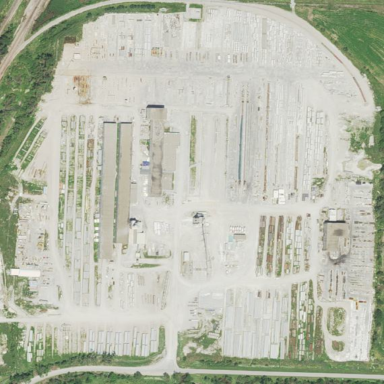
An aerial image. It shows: Industrial area.